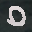
Label: 0